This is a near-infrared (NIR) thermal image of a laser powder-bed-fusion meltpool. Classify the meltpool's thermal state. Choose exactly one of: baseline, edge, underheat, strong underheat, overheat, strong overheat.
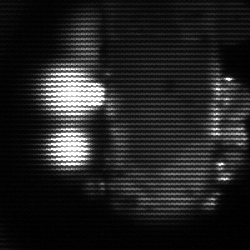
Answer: strong underheat